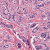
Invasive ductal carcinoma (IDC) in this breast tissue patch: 1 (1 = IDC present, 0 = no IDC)